Chest X-ray:
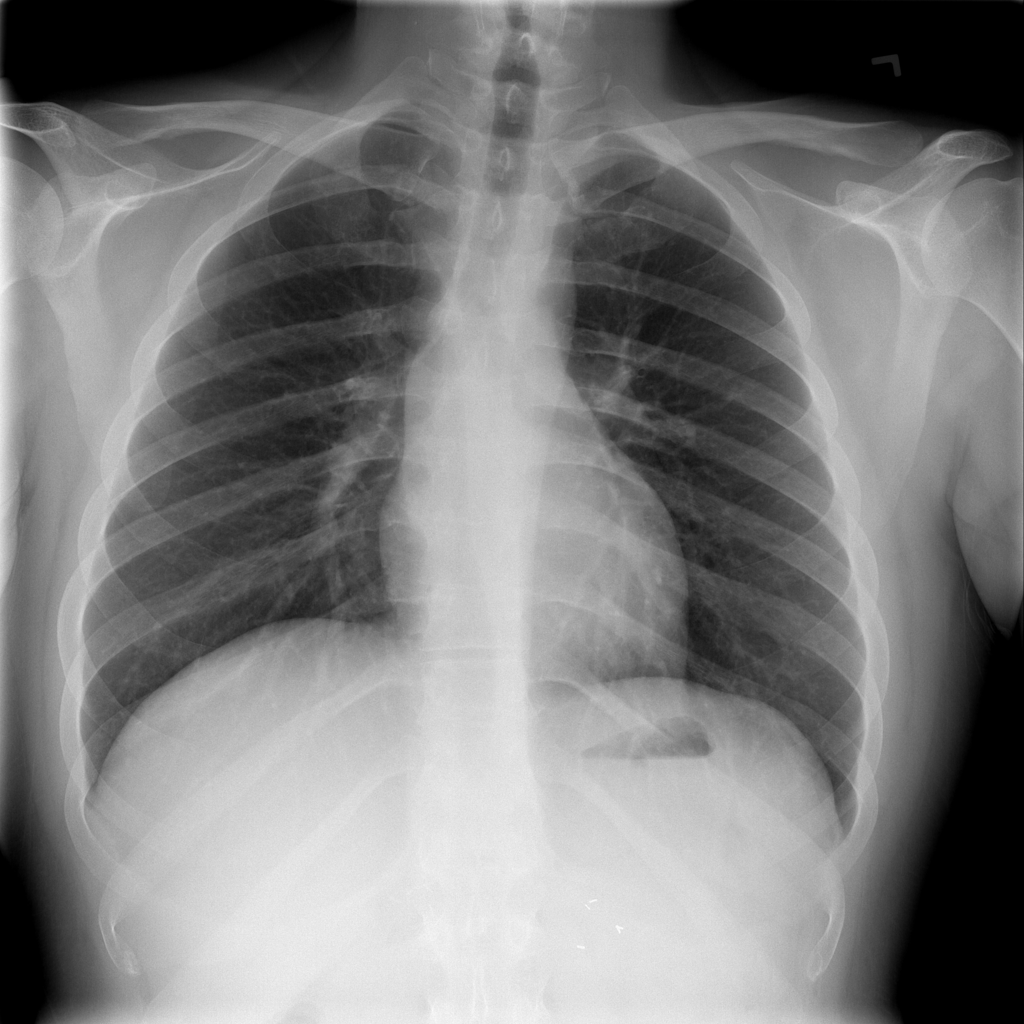
No abnormal finding: yes